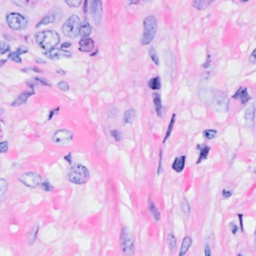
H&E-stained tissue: Breast